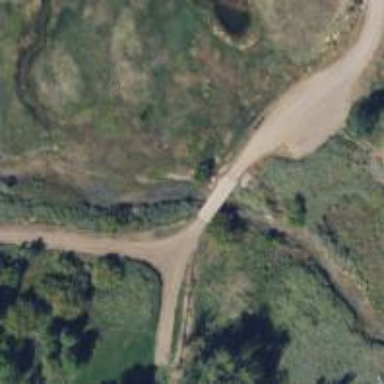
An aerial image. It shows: Residential road with bridge.